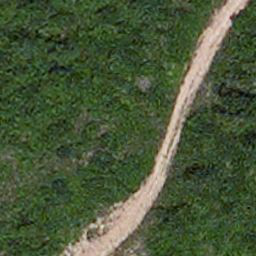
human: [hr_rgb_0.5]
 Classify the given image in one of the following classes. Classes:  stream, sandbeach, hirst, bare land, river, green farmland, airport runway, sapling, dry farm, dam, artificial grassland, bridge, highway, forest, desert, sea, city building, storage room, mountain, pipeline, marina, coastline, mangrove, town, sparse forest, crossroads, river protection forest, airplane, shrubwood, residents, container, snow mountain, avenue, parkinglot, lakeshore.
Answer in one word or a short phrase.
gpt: avenue